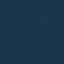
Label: SeaLake